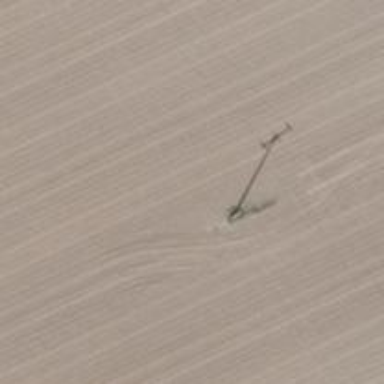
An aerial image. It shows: Power pole.